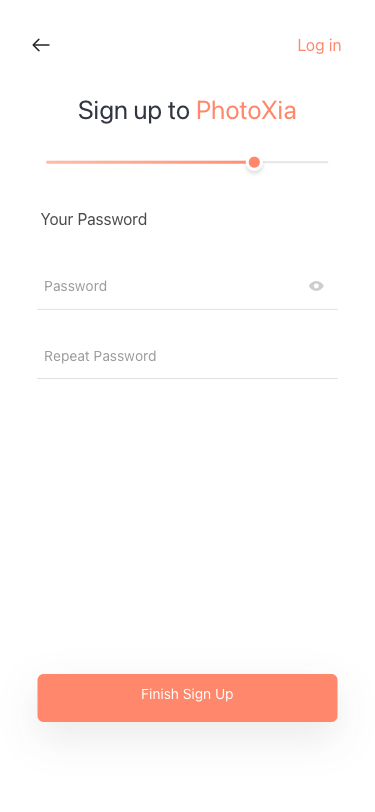
Text in this UI design:
Sign up to PhotoXia
Log in
Finish Sign Up
Your Password
Password
Repeat Password